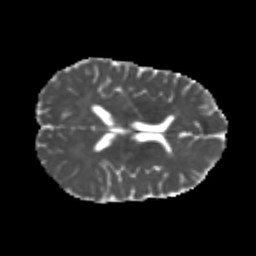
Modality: MD
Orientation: axial
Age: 23
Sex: male
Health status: healthy
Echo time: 0.074 s